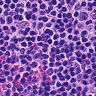
Metastatic tissue present: no